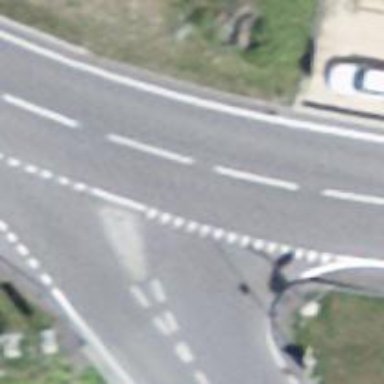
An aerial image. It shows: Road with "give way" sign.